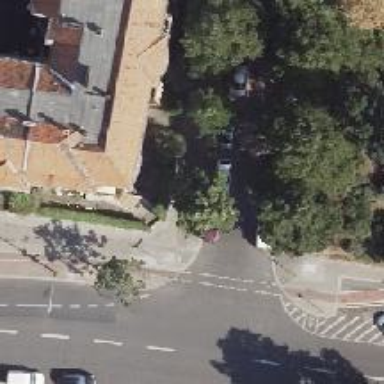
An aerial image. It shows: Unmarked crossing on footway.